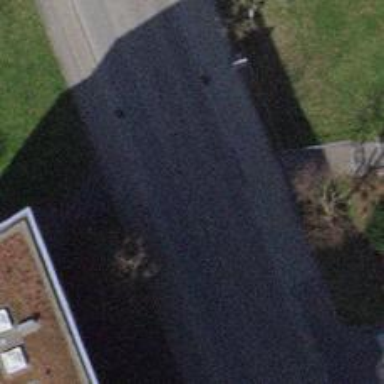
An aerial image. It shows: Residential road with asphalt surface. There are sidewalks on both sides of the road.